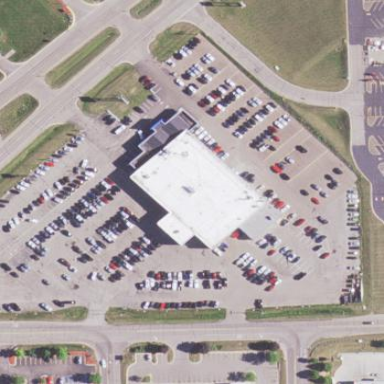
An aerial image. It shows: Retail building.